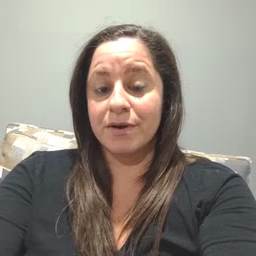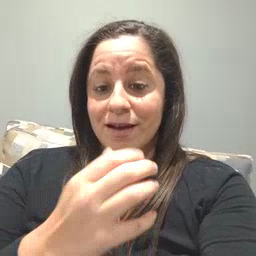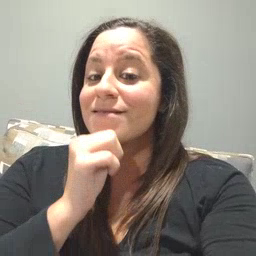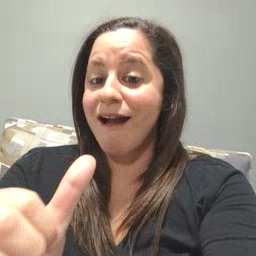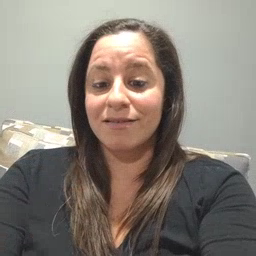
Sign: not